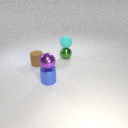
small green metal sphere behind small brown rubber cylinder